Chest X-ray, AP view. Patient: 61 years old, sex F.
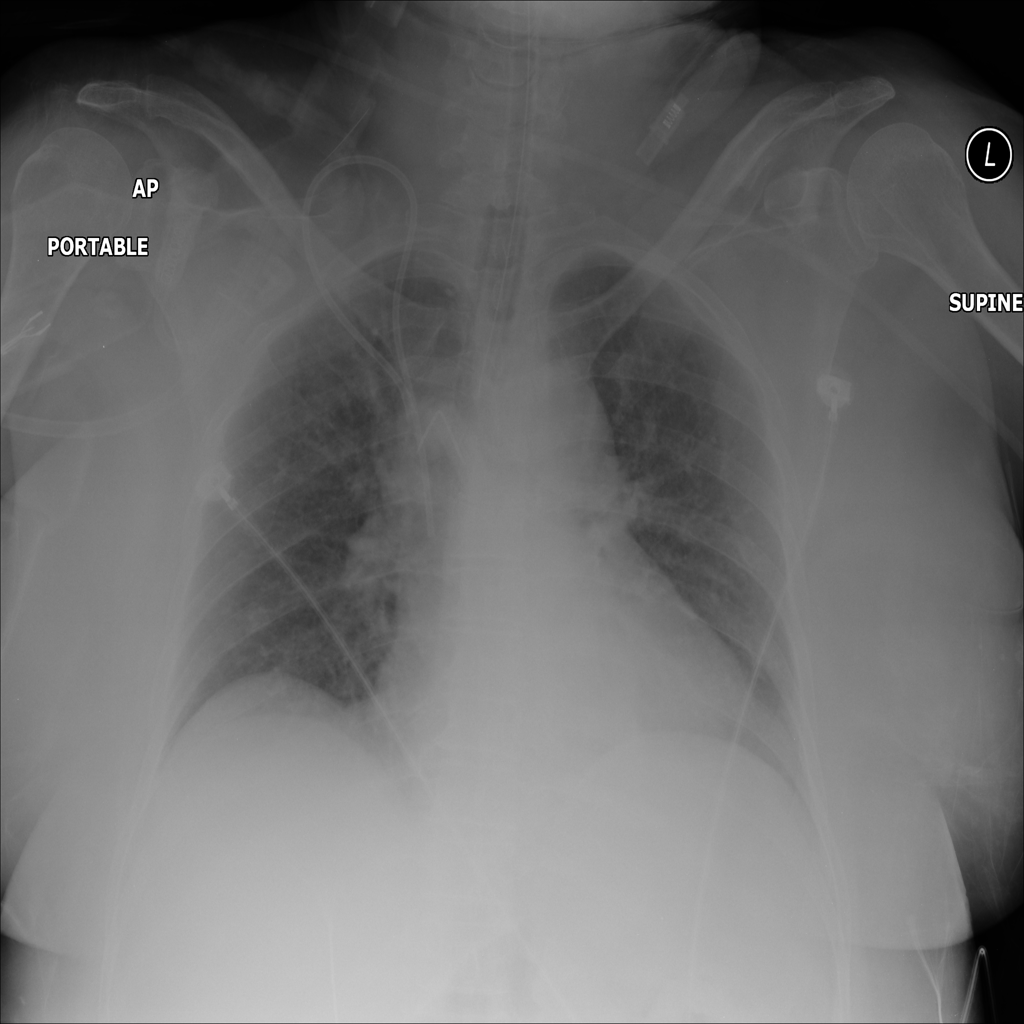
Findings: No Finding